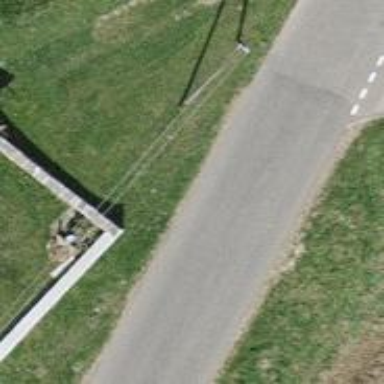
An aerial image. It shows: Tertiary road.